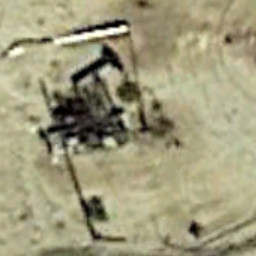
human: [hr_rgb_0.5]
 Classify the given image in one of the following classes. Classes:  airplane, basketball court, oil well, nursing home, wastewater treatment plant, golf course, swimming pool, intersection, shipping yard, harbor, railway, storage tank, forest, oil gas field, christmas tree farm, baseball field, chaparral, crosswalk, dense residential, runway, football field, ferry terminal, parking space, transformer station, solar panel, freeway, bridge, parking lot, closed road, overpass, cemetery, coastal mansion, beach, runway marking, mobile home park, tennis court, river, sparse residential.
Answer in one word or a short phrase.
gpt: oil well